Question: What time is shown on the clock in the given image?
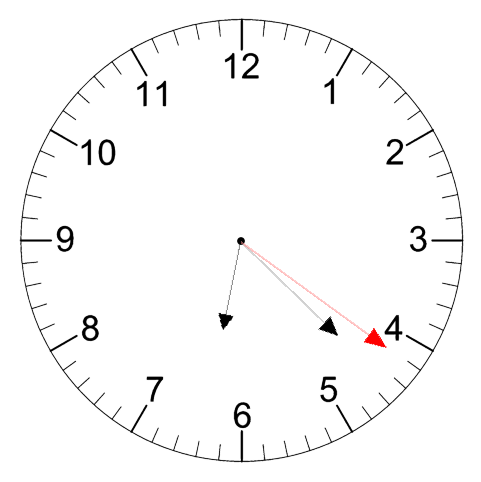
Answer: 06:22:21